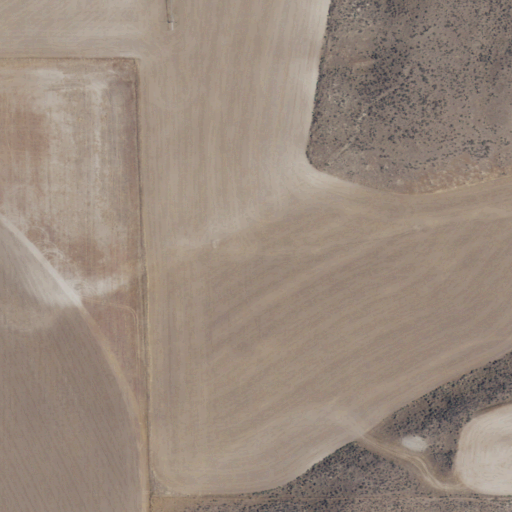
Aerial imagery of valley in Idaho named Smith Canyon containing cultivated crops, shrub, and grassland